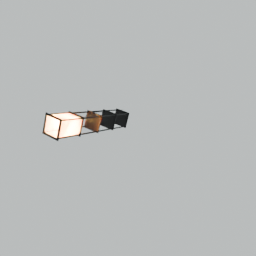
Label: lighting